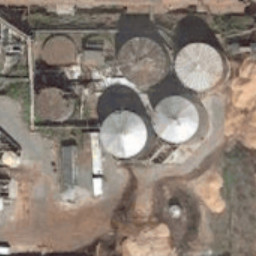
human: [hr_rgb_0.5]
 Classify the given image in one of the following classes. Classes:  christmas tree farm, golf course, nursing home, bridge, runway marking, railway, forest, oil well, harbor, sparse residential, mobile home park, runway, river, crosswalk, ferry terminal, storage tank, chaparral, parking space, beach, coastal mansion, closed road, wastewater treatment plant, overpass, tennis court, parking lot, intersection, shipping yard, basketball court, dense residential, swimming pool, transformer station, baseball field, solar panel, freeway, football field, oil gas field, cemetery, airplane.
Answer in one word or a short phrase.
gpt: storage tank